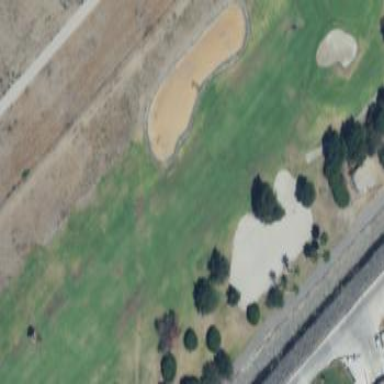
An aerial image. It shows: Scenic view of water hazard on golf course. The natural water feature adds beauty to the landscape.